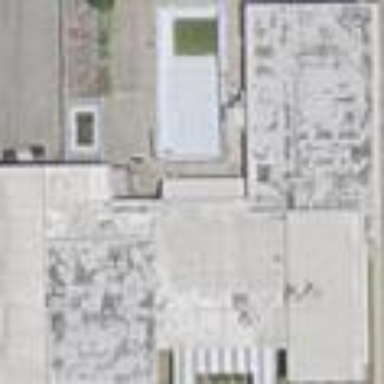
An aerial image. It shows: Social centre building.